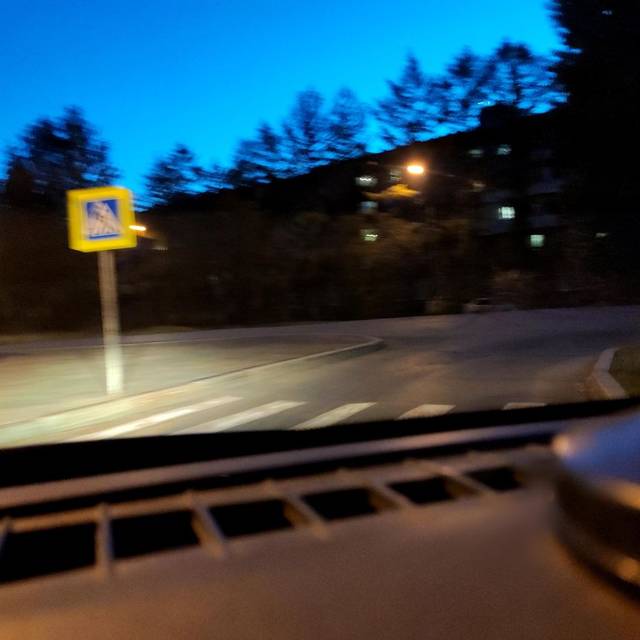
Region: Russia
Coordinates: 57.992, 56.202